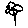
Label: flower